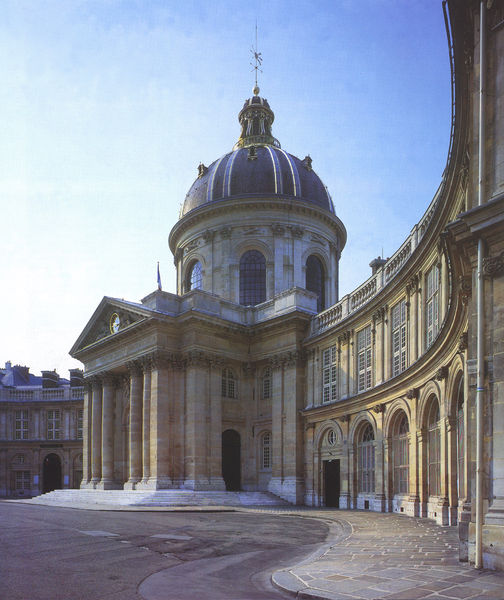
Titel: Collège des Quatre-Nations, Kapelle (Fassade)
Künstler: Louis Le Vau
Standort: Paris
Institution: Collège des Quatre-Nations
Schlagwörter: blau, himmel, schatten, gelb, fenster, glas, grau, laterne, licht, marmor, pfeiler, schwarz, strasse, säule, säulen, tür, weiss, anlage, dach, gebäude, haus, schloss, weg, architektur, barock, silber, sockel, spitze, stein, steine, morgen, gitter, kirche, sonne, gold, klassizismus, oval, rund, turm, vorbau, balkon, sommer, bogen, fassade, italien, pflaster, türen, giebel, hof, türe, platz, rundbogen, kuppel, treppe, vorsprung, detail, uhr, stufen, tor, galerie, foto, fotografie, photographie, bögen, eingang, loggia, gehsteig, palast, torbogen, scheibe, gebogen, gehweg, architrav, arkaden, rom, photo, fries, dreiecksgiebel, portal, tore, sandstein, glasfenster, residenz, portikus, rundbögen, auffahrt, ballustrade, tempel, kriche, vorplatz, torbögen, bogengang, rundbau, gesimse, tambour, stiegen, säuen, gebäde, gebauede, entürenportal